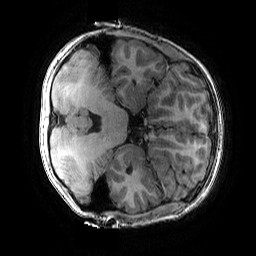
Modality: T1w
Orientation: axial
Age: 12
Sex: male
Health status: ill
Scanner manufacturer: ge
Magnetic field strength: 3 T
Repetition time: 0.007664 s
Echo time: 0.00342 s